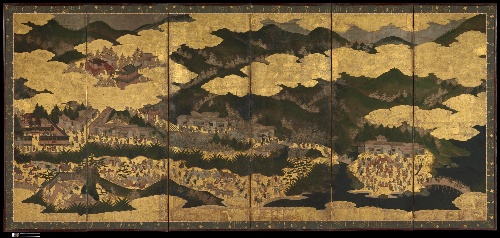
Title: 厳島吉野花見図屏風|Cherry Blossom Viewing at Itsukushima and Yoshino
Date: first half 17th century
Object type: Screens
Classification: Paintings
Medium: Pair of six-panel folding screens; ink, color, and gold leaf on paper
Culture: Japan
Period: Edo period (1615–1868)
Dimensions: Image (each): 60 1/2 in. × 11 ft. 5 1/4 in. (153.6 × 348.6 cm)
Department: Asian Art
Credit line: Mary Griggs Burke Collection, Gift of the Mary and Jackson Burke Foundation, 2015
Accession year: 2015
Repository: Metropolitan Museum of Art, New York, NY
Tags: Houses|Trees